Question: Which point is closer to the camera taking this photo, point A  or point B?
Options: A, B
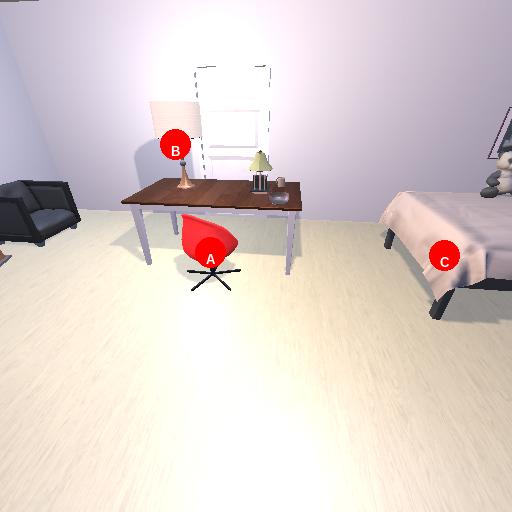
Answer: A